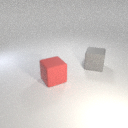
large red rubber cube in front of large gray rubber cube